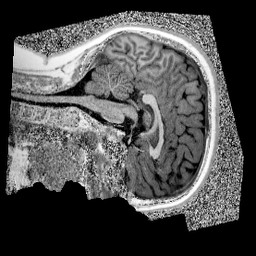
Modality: UNIT1
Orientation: sagittal
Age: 13
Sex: male
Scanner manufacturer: siemens
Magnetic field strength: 3 T
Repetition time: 4 s
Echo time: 0.00299 s